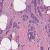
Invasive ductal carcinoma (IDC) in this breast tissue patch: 1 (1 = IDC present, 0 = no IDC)